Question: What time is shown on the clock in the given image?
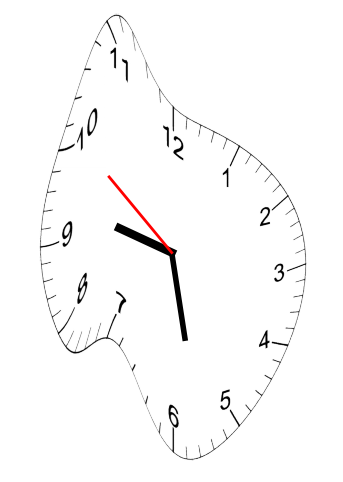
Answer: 09:27:51